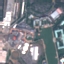
Label: Industrial